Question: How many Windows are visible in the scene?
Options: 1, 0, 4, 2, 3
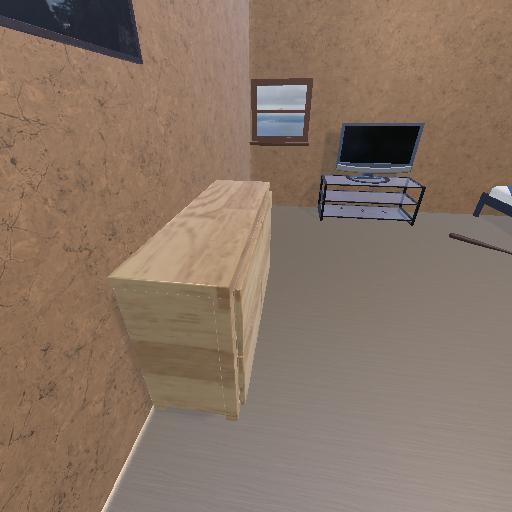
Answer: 1